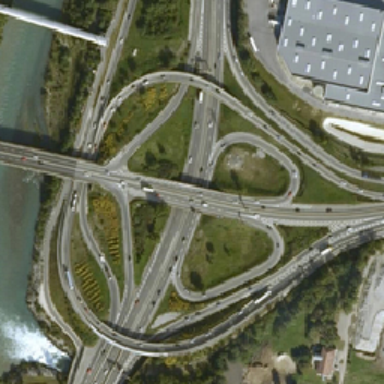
There is a bridge over the river .